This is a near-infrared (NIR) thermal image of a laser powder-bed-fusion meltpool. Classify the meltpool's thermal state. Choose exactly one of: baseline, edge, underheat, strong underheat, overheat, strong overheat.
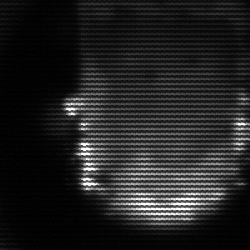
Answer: baseline